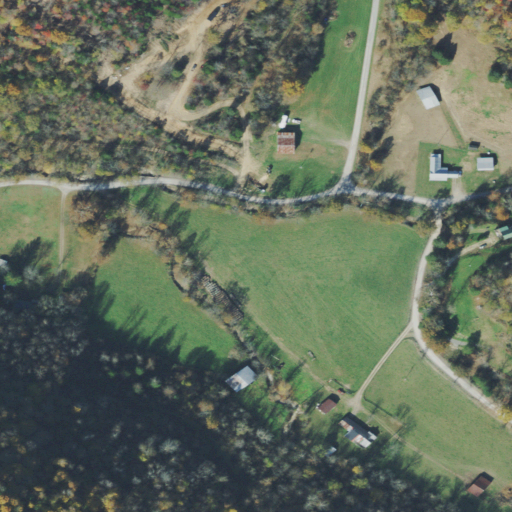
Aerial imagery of valley in Tennessee named Hicks Hollow containing deciduous forest, pasture, open development, mixed forest, shrub, and low intensity development